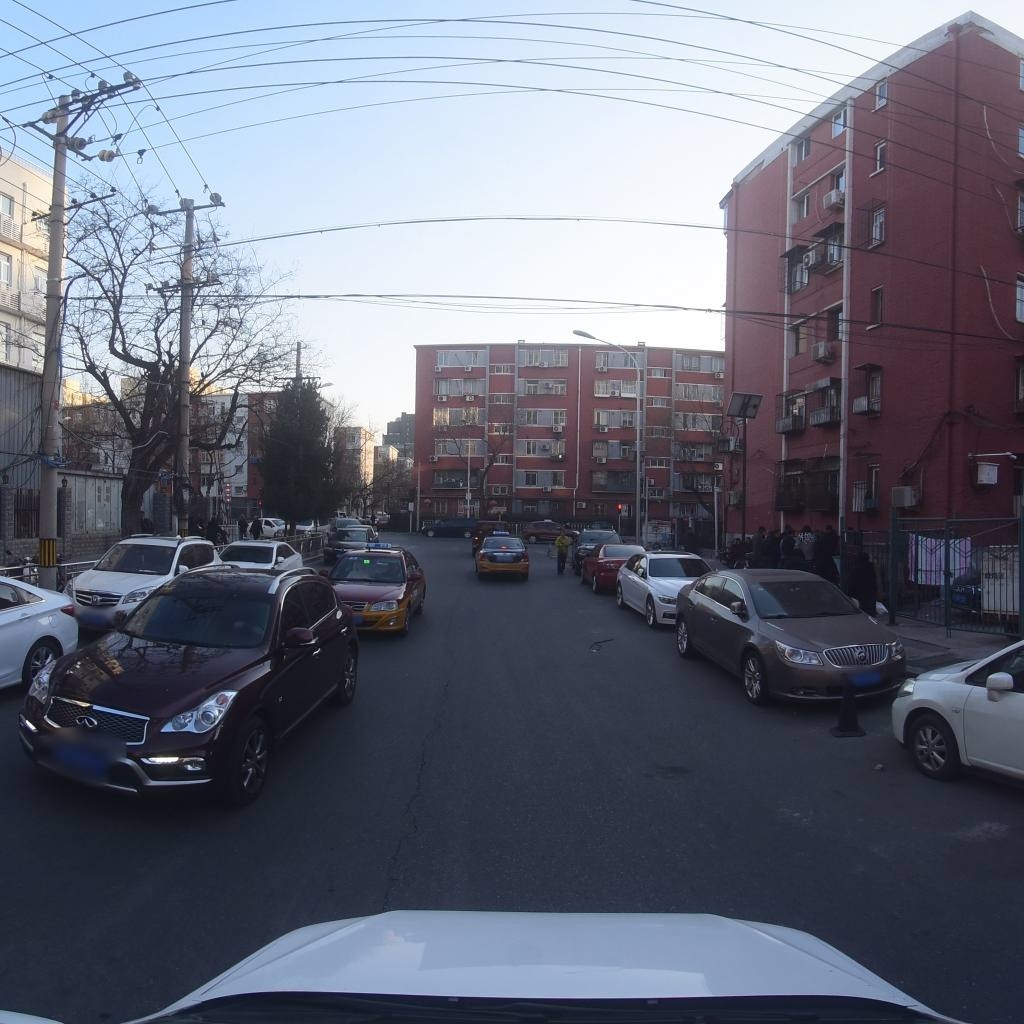
Region: Xicheng
Road damage annotations: longitudinal crack